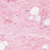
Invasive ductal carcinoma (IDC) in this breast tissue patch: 0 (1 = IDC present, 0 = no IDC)